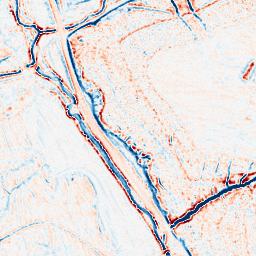
Category: edge_preserving
Decomposition family: bilateral
Decomposition parameters: d: 9
sigma_color: 150
sigma_space: 150
Upsampling method: cubic_mitchell
Upsampling parameters: scale: 4
Upsampling scale: 4